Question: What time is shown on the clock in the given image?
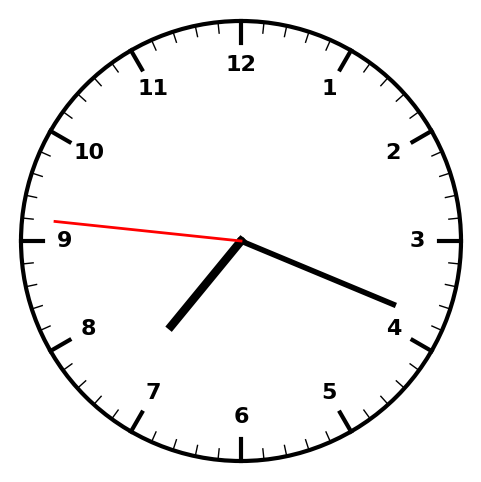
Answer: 07:18:46